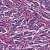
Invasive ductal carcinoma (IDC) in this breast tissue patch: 1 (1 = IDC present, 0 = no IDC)